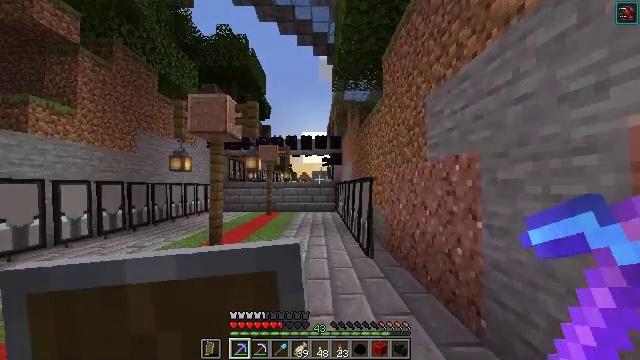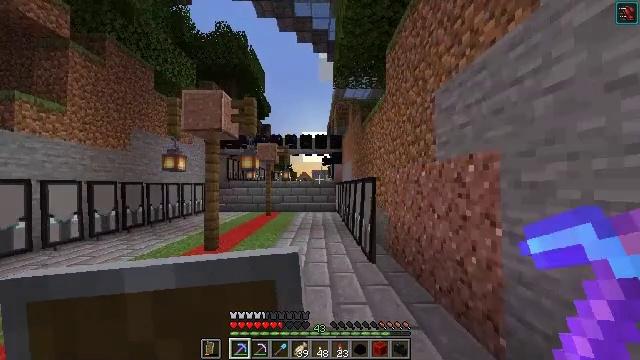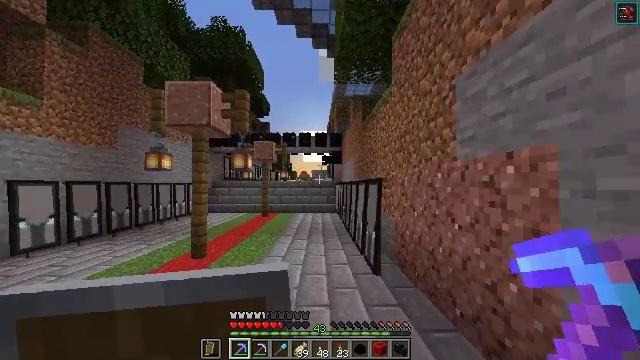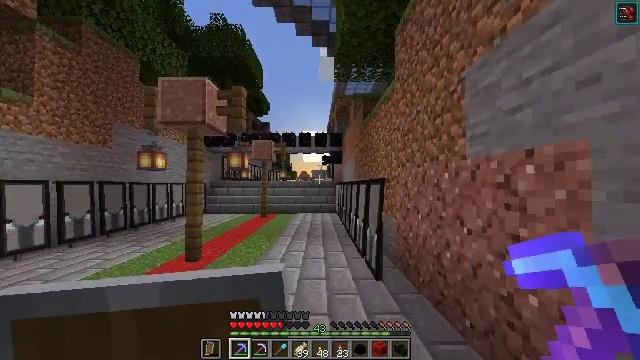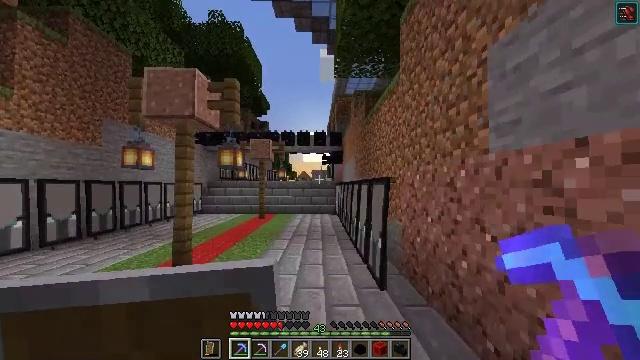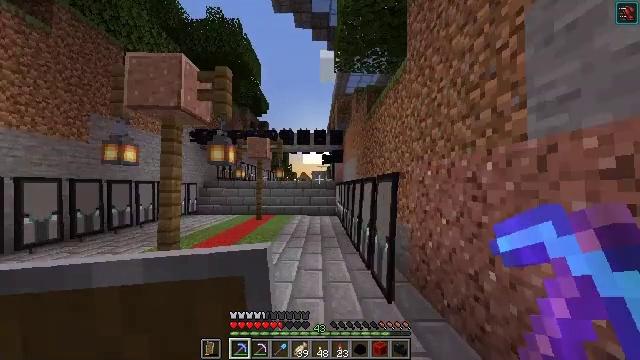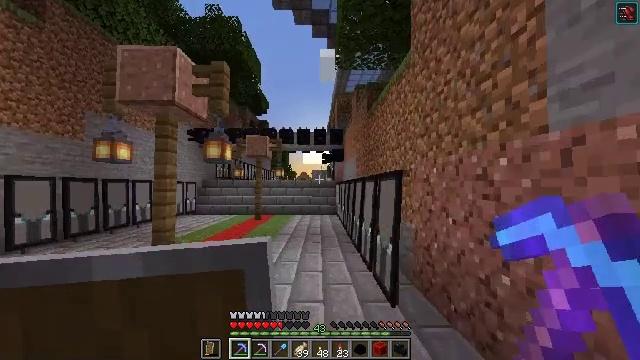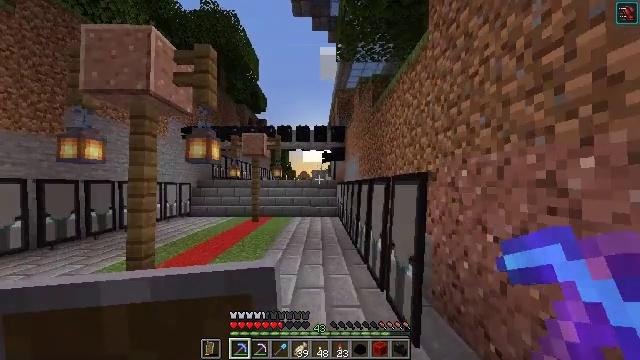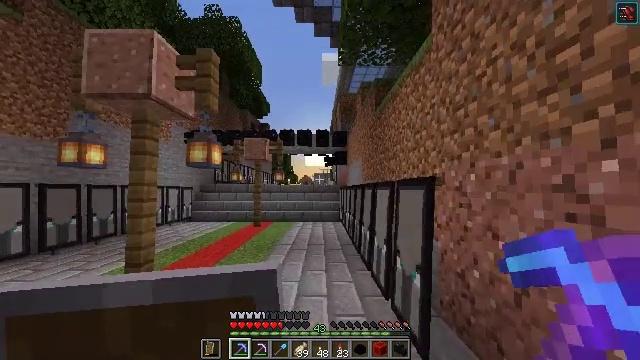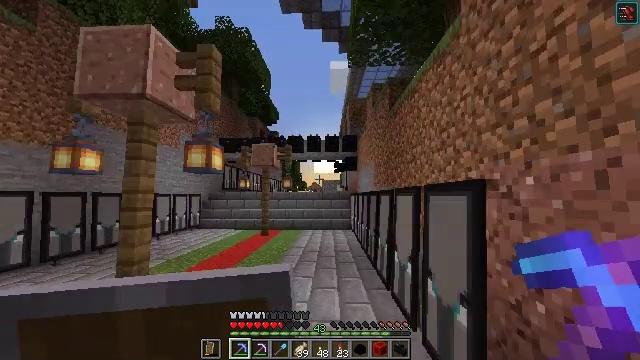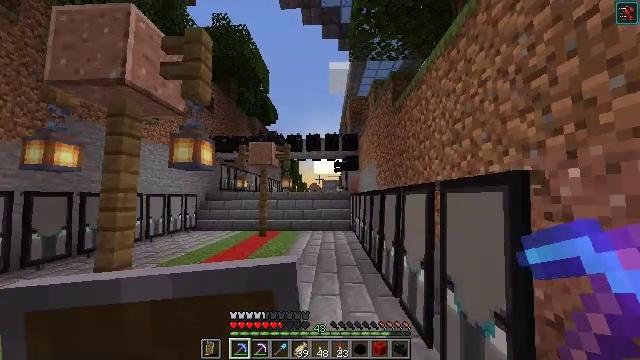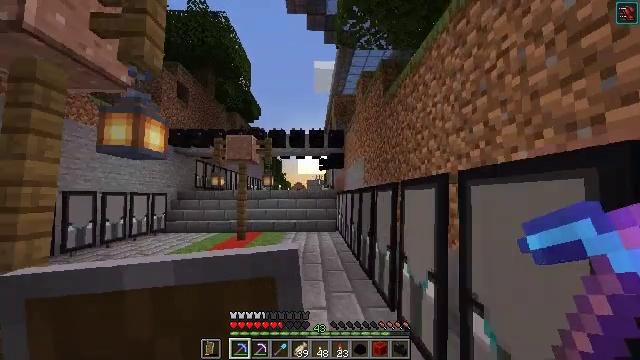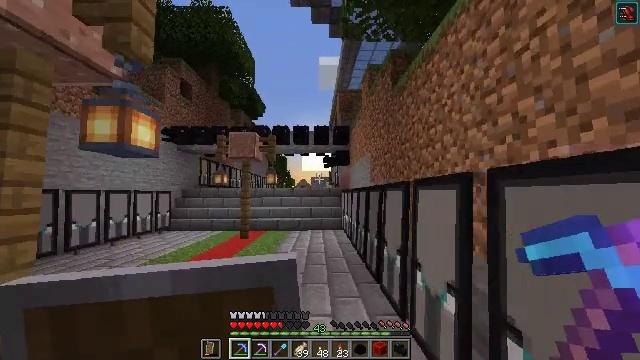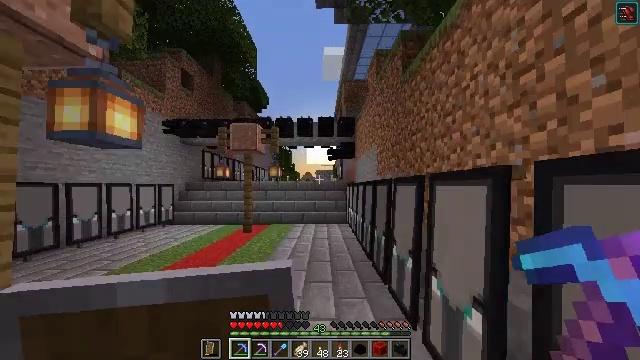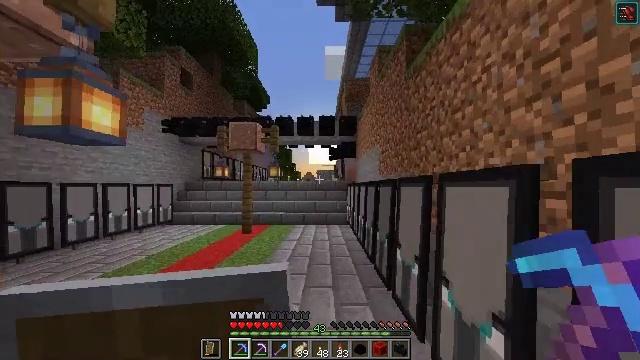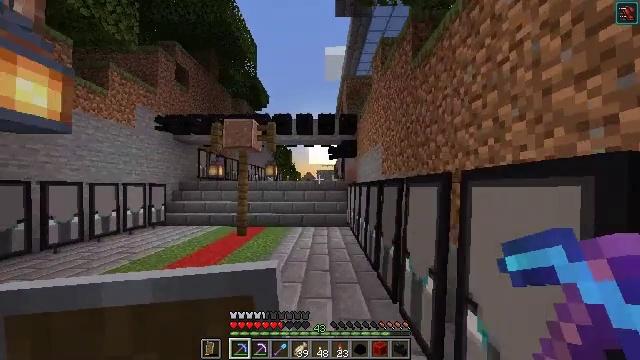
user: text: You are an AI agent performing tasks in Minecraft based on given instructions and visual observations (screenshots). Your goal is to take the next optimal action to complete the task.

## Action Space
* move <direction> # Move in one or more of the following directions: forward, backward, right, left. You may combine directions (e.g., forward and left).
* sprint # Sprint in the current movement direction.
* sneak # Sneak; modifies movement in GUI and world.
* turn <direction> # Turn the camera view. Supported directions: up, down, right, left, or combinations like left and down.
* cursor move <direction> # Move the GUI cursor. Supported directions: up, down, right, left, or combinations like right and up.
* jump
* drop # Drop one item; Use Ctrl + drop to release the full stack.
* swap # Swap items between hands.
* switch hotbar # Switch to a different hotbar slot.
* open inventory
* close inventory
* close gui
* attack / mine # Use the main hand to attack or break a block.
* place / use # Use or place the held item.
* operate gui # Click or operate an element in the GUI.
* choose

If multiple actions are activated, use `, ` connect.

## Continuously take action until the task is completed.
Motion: motion action
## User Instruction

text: Break the dragon head mounted on the wall.
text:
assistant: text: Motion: move forward
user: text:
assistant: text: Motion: move forward
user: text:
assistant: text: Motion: move forward
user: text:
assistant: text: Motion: move forward
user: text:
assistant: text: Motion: move forward
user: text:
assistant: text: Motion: move forward
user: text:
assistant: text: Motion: move forward
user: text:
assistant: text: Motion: move forward, turn up
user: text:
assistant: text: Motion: move forward, turn left and up
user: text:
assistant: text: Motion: move forward
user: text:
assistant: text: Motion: move forward, turn right
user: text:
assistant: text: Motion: move forward, turn left
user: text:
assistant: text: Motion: move forward, turn left and down
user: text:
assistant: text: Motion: move forward
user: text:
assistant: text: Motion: move forward
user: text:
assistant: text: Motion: move forward
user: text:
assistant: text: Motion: move forward
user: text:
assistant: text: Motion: move forward
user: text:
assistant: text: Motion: move forward
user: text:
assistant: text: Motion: move forward
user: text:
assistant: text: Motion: move forward
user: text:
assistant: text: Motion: move forward
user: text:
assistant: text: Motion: move forward
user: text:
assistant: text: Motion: move forward
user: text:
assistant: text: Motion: move forward
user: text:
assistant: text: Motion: move forward
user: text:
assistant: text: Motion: move forward
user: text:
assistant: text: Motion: move forward, turn right and up
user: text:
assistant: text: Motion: move forward, turn right and up
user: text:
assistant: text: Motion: move forward, turn right and up